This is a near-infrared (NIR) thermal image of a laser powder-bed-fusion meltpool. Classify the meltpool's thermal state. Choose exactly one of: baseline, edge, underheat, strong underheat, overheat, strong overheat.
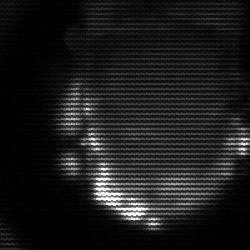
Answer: baseline